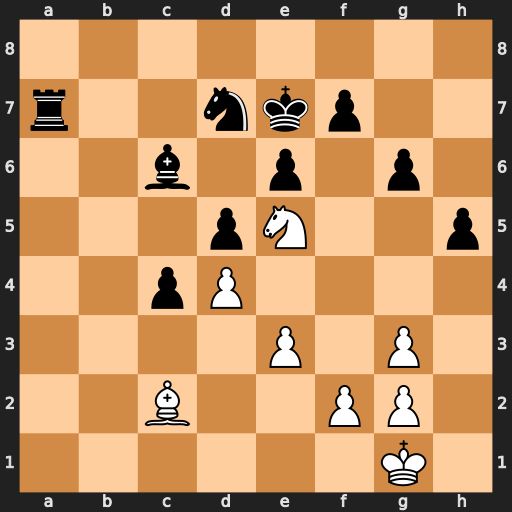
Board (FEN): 8/r2nkp2/2b1p1p1/3pN2p/2pP4/4P1P1/2B2PP1/6K1
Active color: w
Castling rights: -
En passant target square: -
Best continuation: Nxc6+ Kd6 Nxa7